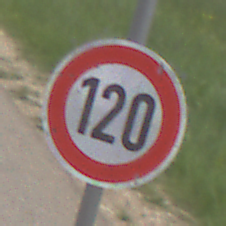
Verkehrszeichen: Geschwindigkeit120
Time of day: Midday
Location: Outdoor (RoadRail)
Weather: PartlyCloudy
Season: NotSpecified
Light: Natural